【题型】选择题　【知识点】解析几何　【难度】easy
已知圆$C$:$(x-1)^2+(y-2)^2=1$，点$N(3,4)$，$M$为圆$C$上的动点，$P$为$x$轴上的动点，则$|PM|+|PN|$的\\
最小值为（ ）\\
A. $5\sqrt{2}-1$ \quad B. $5\sqrt{2}$ \quad C. $2\sqrt{10}-1$ \quad D. $2\sqrt{10}$
【解答】
\noindent 【答案】C\\
\noindent 【分析】作出圆心$C$关于$x$轴的对称点$C_1$，先求得$|PC_1|+|PN|$的最小值，结合图象进而求得的最小值.\\
\noindent 【详解】圆$C$:$(x-1)^2+(y-2)^2=1$，圆心$C(1,2)$，半径为$r=1$，\\
\noindent 则圆心$C(1,2)$关于$x$轴的对称点为$C_1(1,-2)$，\\
\noindent 则$|PC_1|+|PN|_{\min}=\sqrt{(3-1)^2+(4+2)^2}=2\sqrt{10}$，\\
\noindent 当且仅当$P,M,C_1$三点共线时取得最小值，\\
\noindent 结合图像可知$|PM|+|PN|_{\min}=|PC_1|+|PN|-r=2\sqrt{10}-1$.\\
\noindent 故选：C

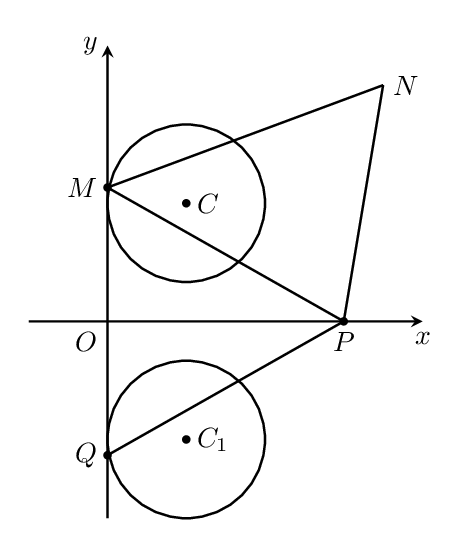